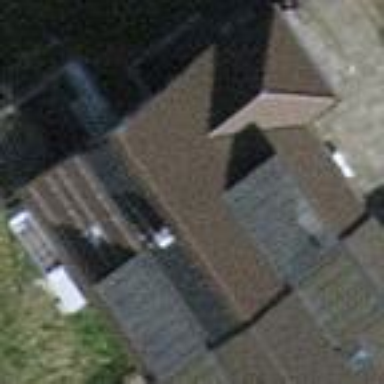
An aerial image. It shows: Terrace building.